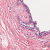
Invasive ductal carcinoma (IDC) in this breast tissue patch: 0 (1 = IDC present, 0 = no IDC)